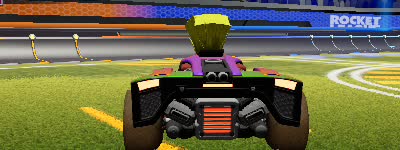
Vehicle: breakout